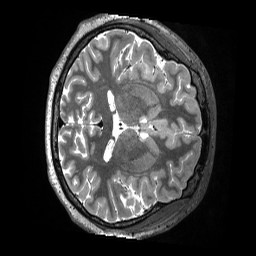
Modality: T2w
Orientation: axial
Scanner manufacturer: siemens
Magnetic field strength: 3 T
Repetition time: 3.2 s
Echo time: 0.563 s